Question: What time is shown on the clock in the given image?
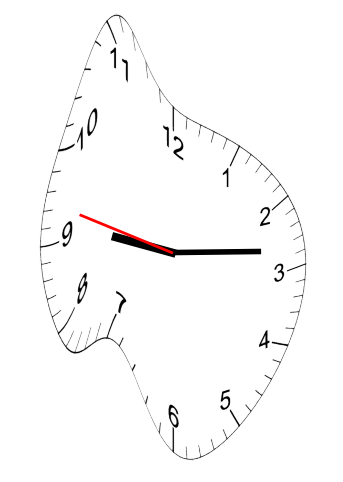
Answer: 09:13:47